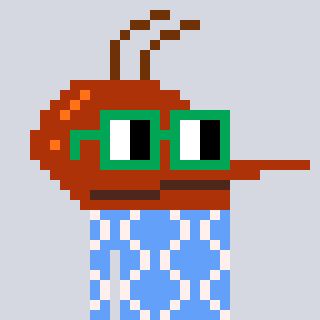
a pixel art character with square green glasses, a mosquito-shaped head and a blue-colored body on a cool background